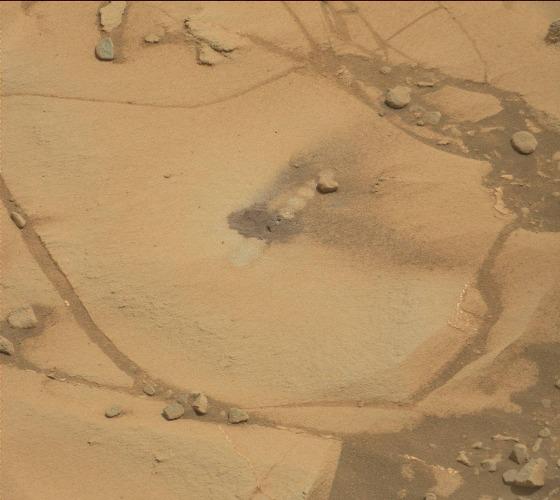
Terrain classes present: Bedrock, Gravel / Sand / Soil, Rock, Shadow